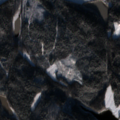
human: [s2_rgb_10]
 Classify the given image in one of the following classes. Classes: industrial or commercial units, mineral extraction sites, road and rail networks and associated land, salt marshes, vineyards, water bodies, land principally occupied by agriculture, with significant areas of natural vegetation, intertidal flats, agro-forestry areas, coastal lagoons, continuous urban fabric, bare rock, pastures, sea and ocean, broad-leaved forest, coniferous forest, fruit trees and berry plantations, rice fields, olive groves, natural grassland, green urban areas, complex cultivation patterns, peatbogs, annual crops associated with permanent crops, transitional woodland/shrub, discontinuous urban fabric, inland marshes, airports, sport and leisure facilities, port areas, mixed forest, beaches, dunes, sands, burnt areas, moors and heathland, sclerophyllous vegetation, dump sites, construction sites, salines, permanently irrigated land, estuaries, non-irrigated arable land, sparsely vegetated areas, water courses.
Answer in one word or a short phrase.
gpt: land principally occupied by agriculture, with significant areas of natural vegetation, coniferous forest, mixed forest